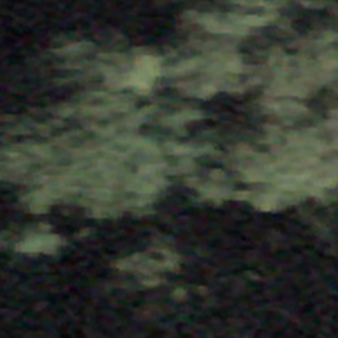
Label: other